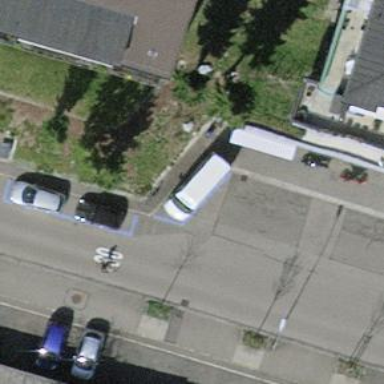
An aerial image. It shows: Sidewalk made of sett.